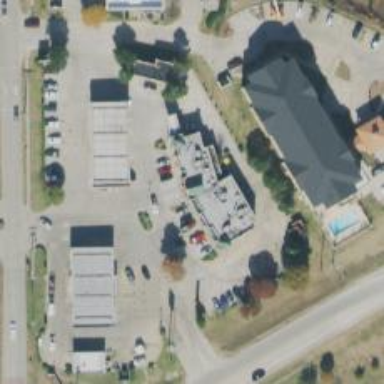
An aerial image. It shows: Convenience shop.